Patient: sex F, age 60
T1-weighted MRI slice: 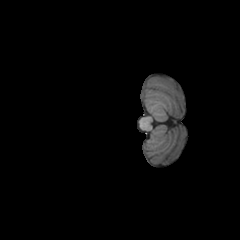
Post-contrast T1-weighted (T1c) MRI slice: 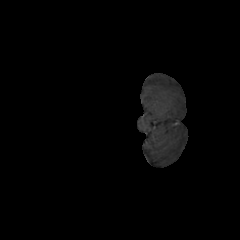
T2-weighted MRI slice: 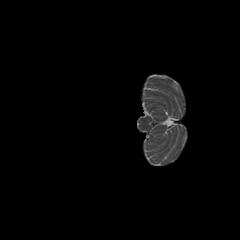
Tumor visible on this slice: no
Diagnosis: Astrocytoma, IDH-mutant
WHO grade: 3